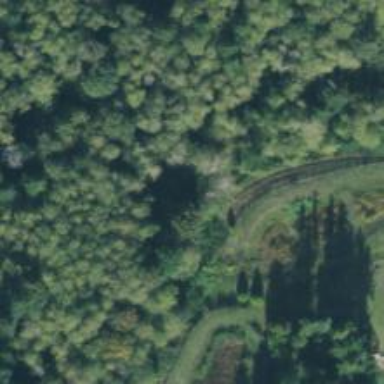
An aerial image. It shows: Path with excellent visibility for trail.